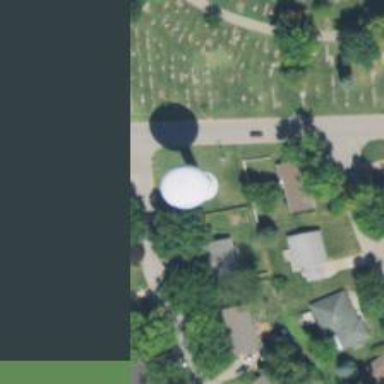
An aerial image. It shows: Water tower that is man-made.